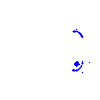
Particle: electron